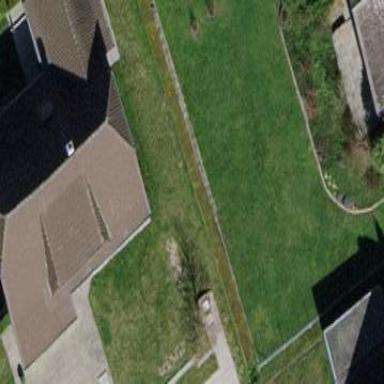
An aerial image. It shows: Detached building with gabled roof.